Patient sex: M
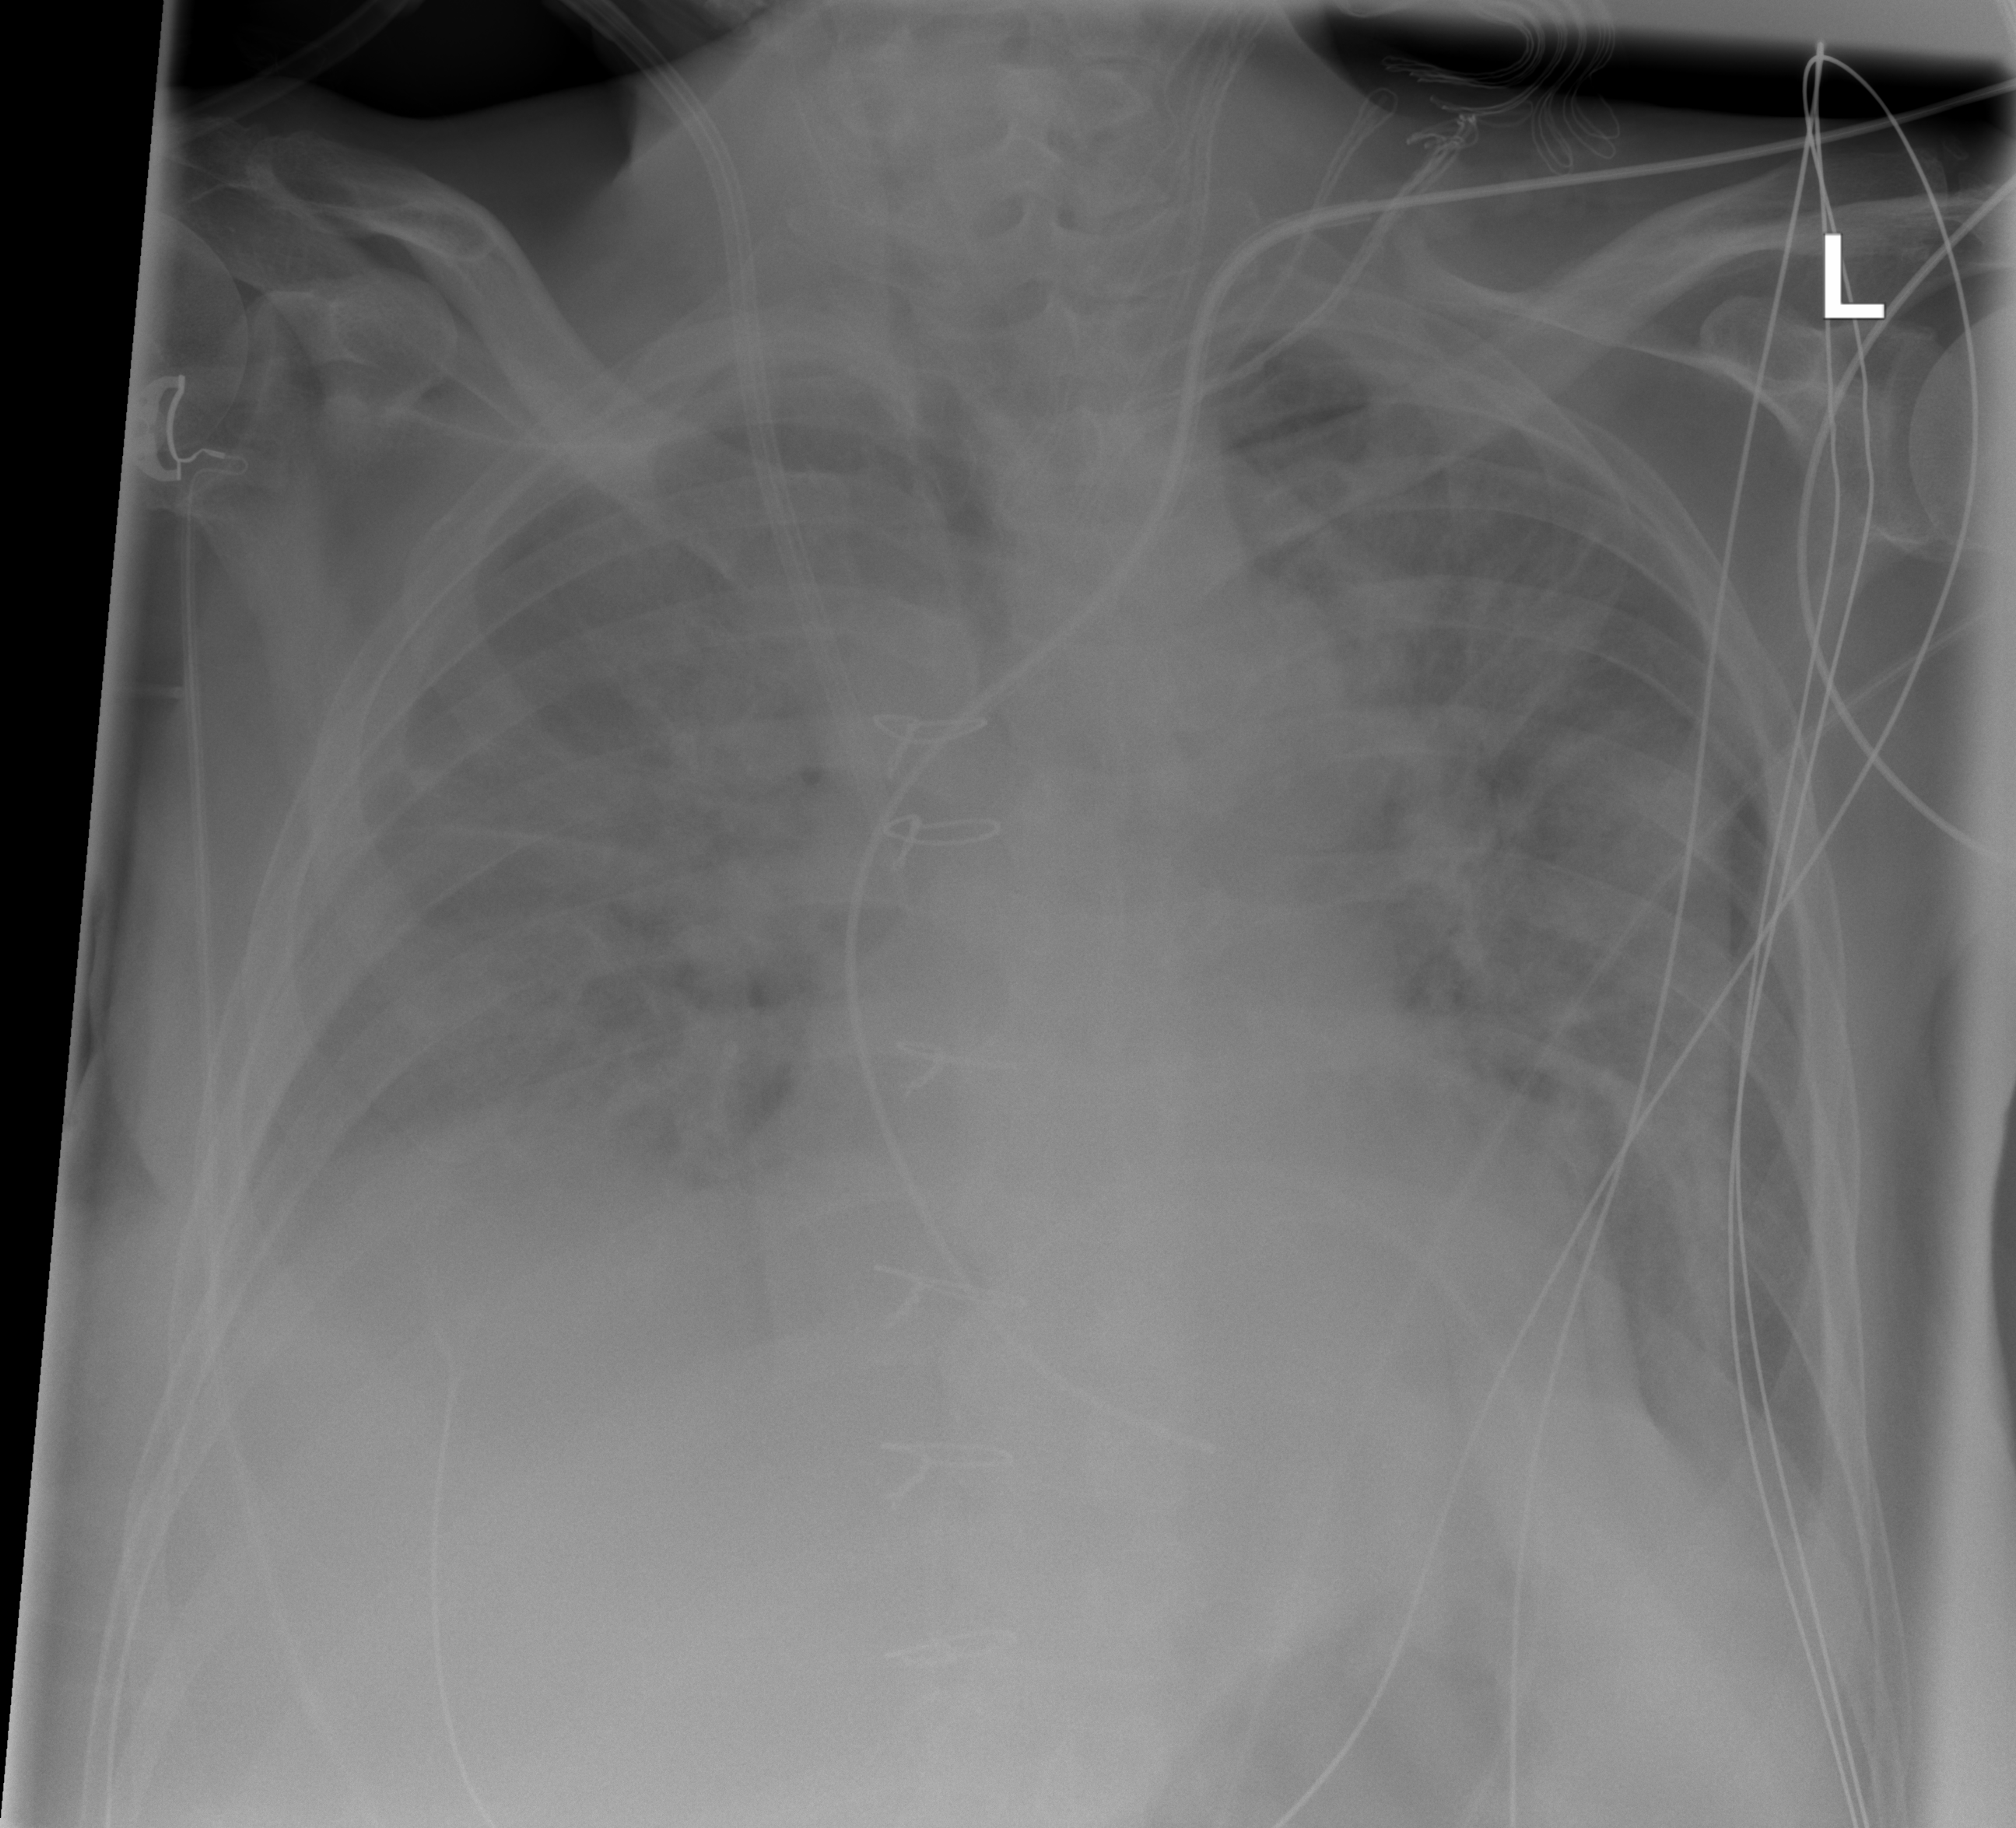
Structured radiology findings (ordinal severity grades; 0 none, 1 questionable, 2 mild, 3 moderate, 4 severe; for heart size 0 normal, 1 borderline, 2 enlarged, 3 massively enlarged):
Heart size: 1
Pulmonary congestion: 3
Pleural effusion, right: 2
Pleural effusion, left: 2
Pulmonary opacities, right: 2
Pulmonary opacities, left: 2
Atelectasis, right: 0
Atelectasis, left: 0